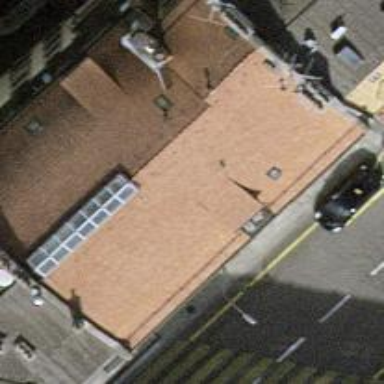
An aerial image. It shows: Strip club.